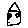
Label: house